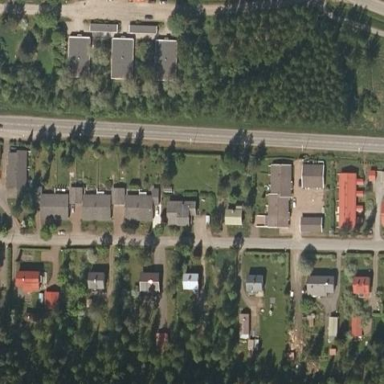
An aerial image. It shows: Residential area.